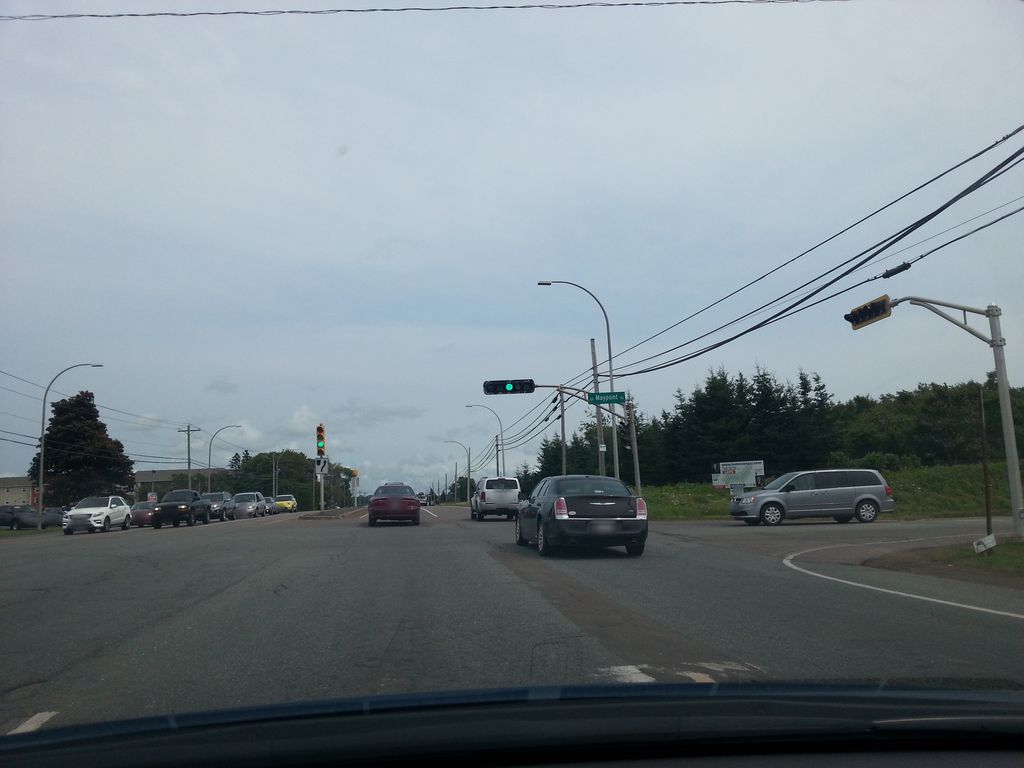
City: charlottetown